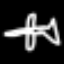
Label: airplane